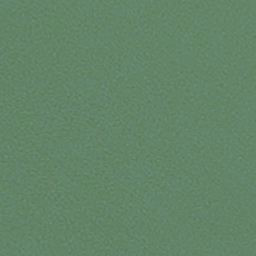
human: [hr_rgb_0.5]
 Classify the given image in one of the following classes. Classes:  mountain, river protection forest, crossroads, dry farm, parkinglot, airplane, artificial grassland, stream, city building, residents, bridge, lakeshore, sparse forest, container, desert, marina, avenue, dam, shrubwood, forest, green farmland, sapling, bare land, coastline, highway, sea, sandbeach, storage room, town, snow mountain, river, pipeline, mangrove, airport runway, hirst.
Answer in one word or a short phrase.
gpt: sea